Field crop: maize
Growth stage: 1
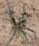
Species: salsola